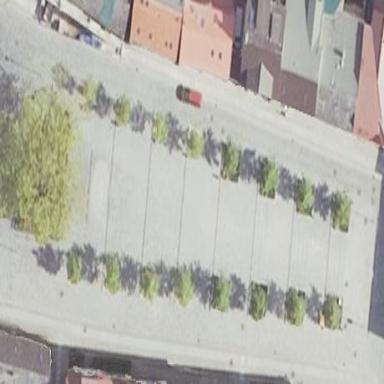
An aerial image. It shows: Pedestrian road leading to marketplace.